Interaction volume radius: 5 \u00c5
Interaction volume height: 20 \u00c5
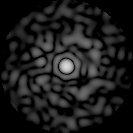
Disorder parameter: 0.8584